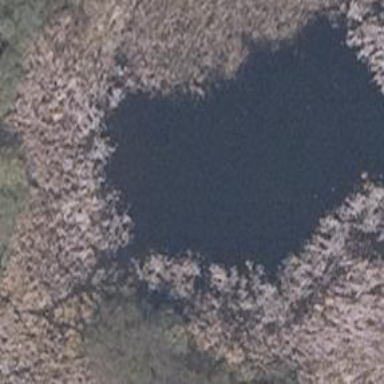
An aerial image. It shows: Pond with natural water.